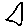
Label: triangle